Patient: sex F, age 56
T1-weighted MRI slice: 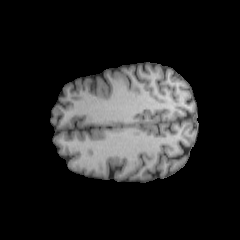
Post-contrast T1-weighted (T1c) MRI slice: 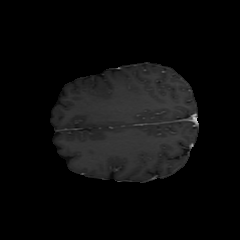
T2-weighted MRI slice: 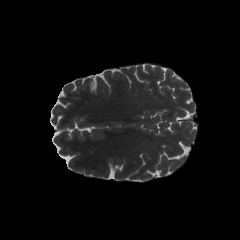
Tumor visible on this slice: no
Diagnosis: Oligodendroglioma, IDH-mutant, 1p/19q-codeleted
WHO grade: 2